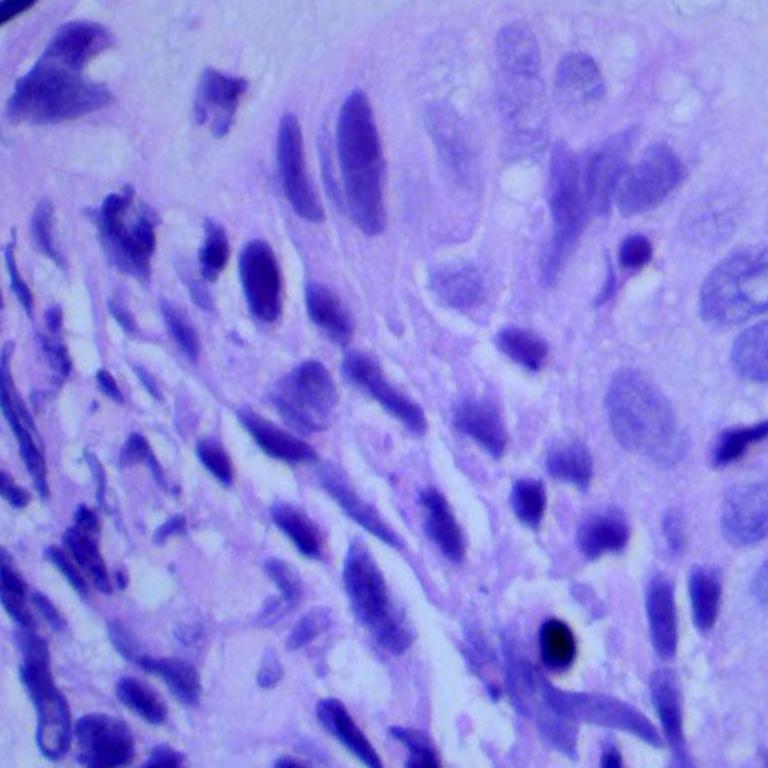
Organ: lung
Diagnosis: squamous carcinomas